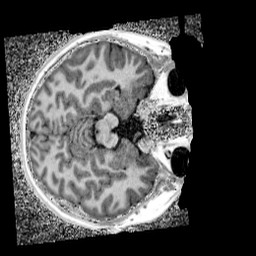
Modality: UNIT1_denoised
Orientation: axial
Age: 11
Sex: male
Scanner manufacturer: siemens
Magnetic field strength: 3 T
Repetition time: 4 s
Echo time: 0.00299 s